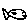
Label: fish